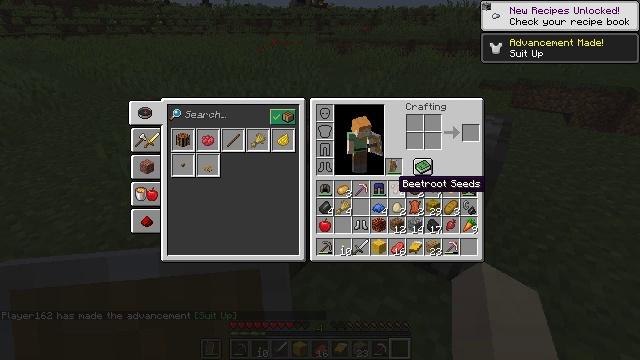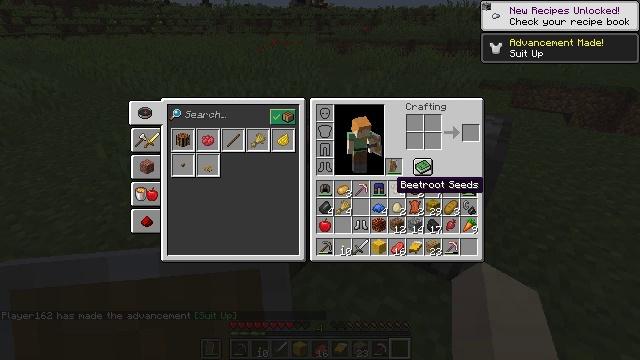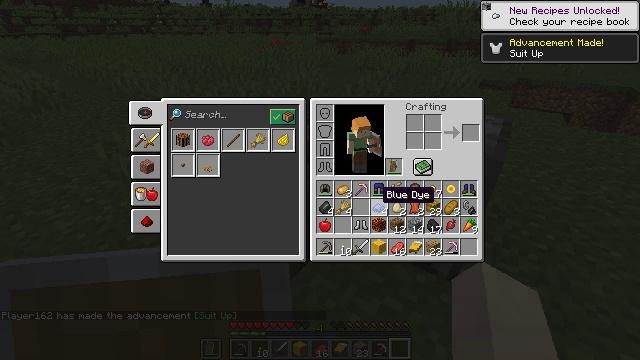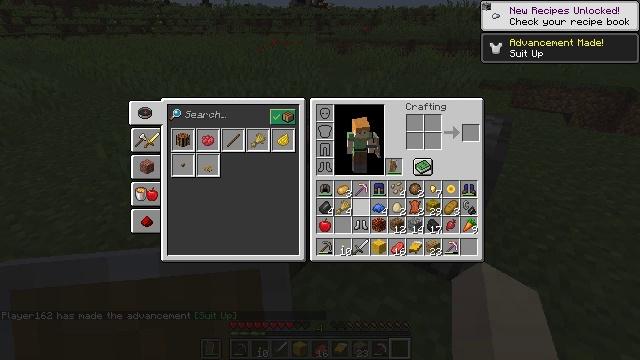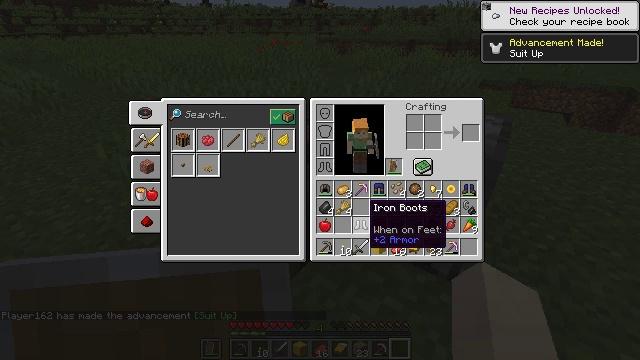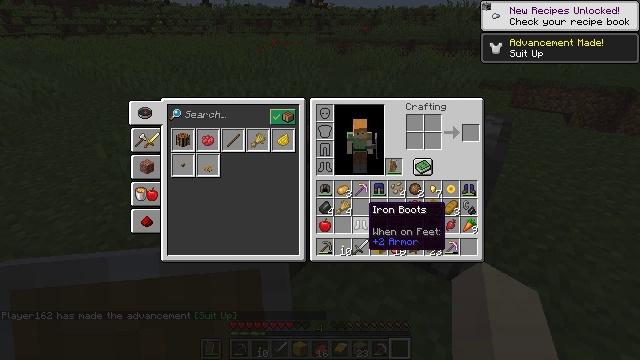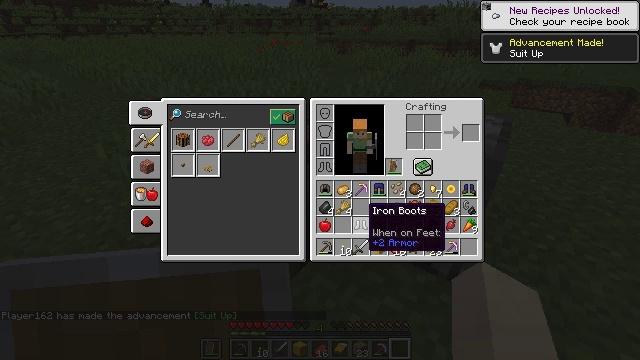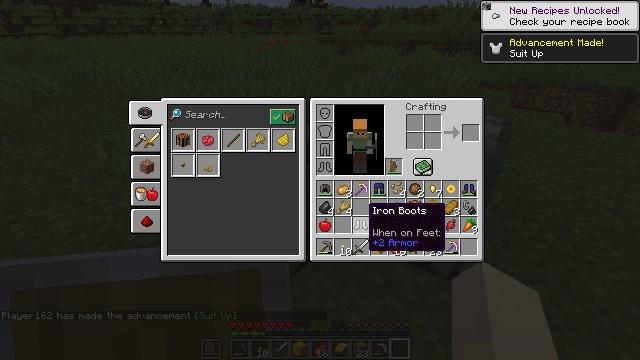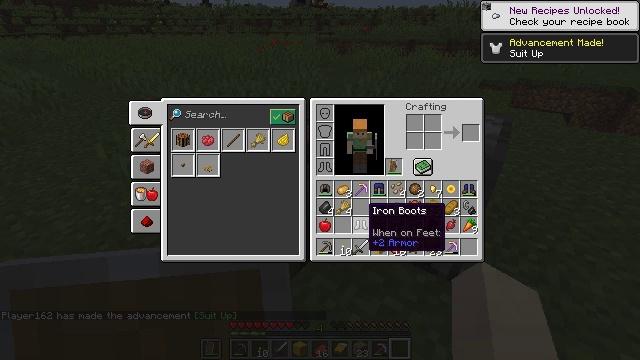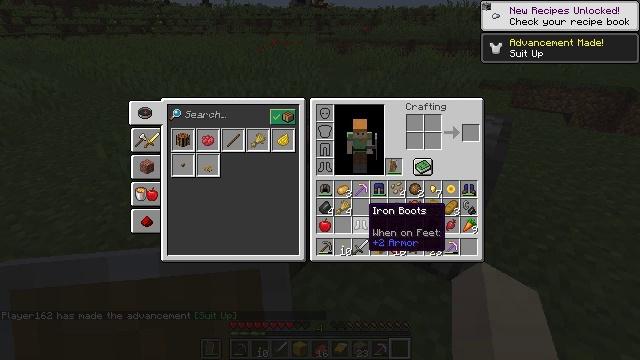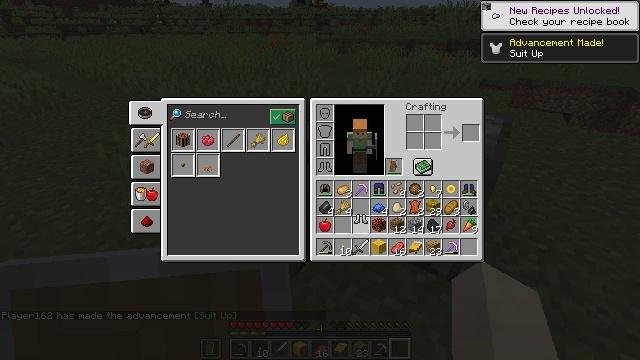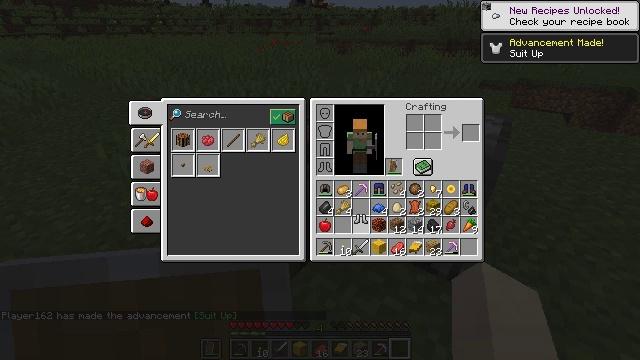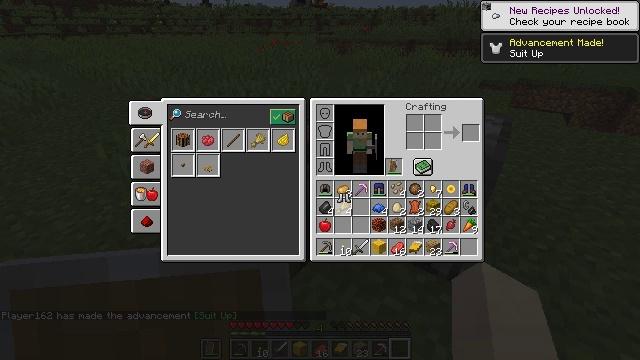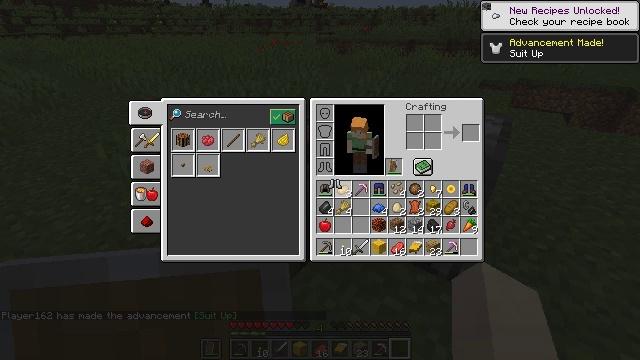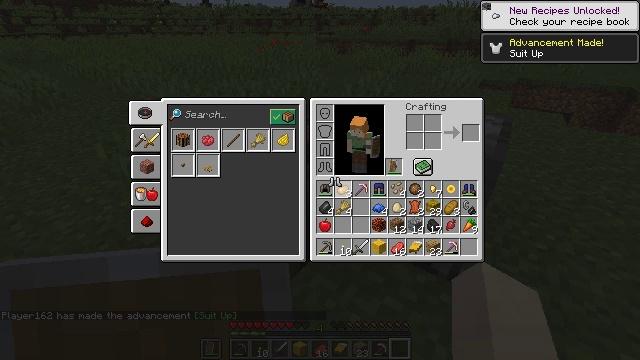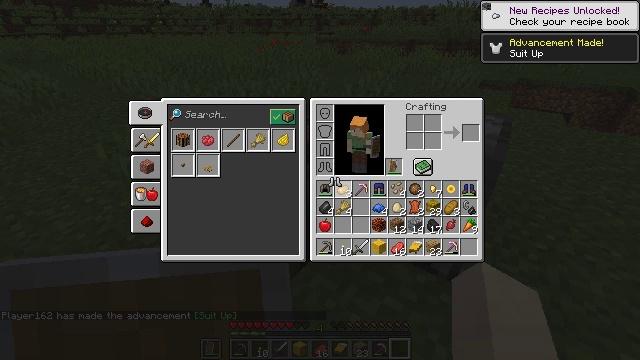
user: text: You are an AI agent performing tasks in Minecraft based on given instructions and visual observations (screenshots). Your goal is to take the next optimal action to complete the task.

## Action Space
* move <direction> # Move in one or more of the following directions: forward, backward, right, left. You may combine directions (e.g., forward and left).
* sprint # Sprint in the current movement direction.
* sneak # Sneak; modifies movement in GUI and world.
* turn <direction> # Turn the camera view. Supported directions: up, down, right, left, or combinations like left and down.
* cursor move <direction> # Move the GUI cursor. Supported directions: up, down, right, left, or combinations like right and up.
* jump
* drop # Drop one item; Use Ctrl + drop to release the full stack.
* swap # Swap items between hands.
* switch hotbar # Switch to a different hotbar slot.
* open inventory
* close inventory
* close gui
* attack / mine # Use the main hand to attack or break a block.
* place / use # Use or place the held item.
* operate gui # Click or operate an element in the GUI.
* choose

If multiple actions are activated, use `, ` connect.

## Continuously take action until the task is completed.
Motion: motion action
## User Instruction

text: Left click on the crafting table
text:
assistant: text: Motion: no_op
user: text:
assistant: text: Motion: turn left and down
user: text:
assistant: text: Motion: turn left and down
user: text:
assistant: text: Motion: no_op
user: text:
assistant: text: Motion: no_op
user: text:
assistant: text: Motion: no_op
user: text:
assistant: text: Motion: no_op
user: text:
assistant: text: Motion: no_op
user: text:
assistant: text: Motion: no_op
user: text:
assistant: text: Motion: attack / mine
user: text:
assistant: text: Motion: attack / mine
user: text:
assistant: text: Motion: turn left and up, attack / mine
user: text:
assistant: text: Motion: turn left and up
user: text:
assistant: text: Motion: no_op
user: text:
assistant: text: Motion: no_op
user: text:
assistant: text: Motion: no_op
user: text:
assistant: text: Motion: no_op
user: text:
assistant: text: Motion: no_op
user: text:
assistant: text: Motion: no_op
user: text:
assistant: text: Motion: no_op
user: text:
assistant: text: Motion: no_op
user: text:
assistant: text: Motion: no_op
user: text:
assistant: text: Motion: no_op
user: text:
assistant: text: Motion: no_op
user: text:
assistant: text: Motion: no_op
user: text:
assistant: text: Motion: no_op
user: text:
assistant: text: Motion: no_op
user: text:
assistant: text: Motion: no_op
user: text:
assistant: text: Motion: no_op
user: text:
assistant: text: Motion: no_op